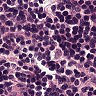
Metastatic tissue present: no